Question: Visual SVN Server allows you to create SVN repositories and SVN projects. Those who strictly have client SVN access (using Tortoise for example) cannot create projects. However, they do have the ability to create folders as they wish. When an SVN project is created on the server side, you have the ability to automatically generate the tags, branches and trunk folders for a given SVN project. On the other hand, you could manually create a project folder, and those three identical sub folders from Tortoise SVN. Is there anything different between the two architecturally on the server side? Does creating on the server side give any extra functionality (for example)? I just want to avoid maintenance on the server side for our administrator if it does not.
EDIT:
I'm sorry, they use the term "New > Project Structure..."

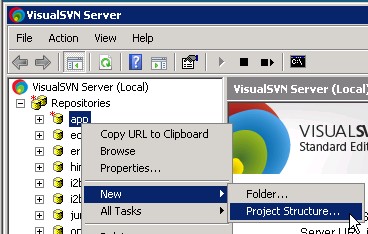
Answer: No, there's no difference. A folder is a folder. Whether you create it when the repo is created or later doesn't change anything. But I would create them directly, since you will need them.